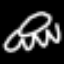
Label: frog